Field crop: maize
Growth stage: 1
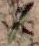
Species: atriplex